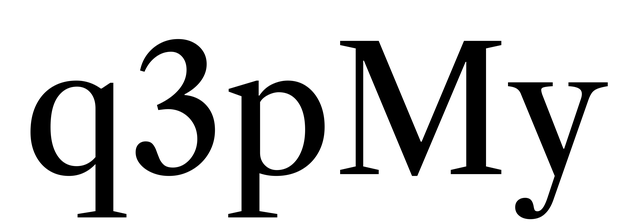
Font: LibreCaslonText_Regular